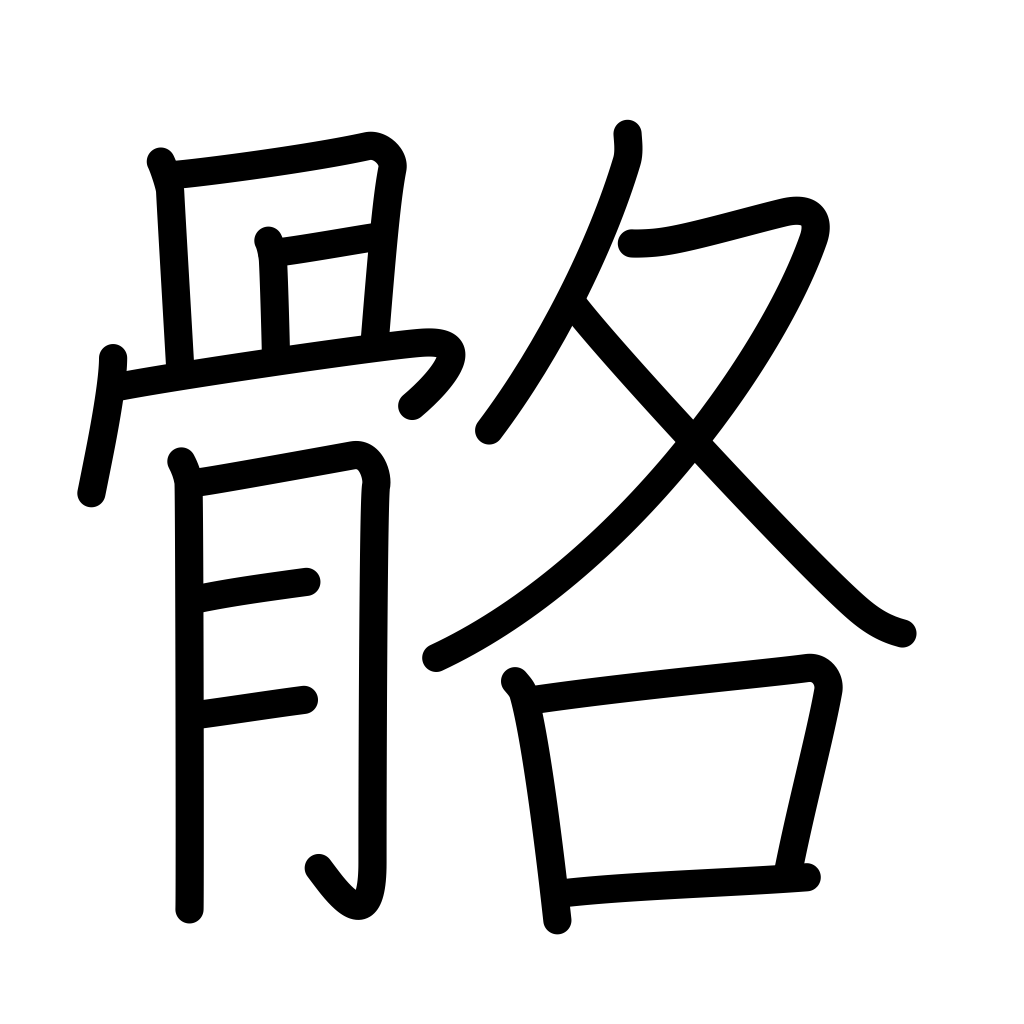
Meaning: bleached bones